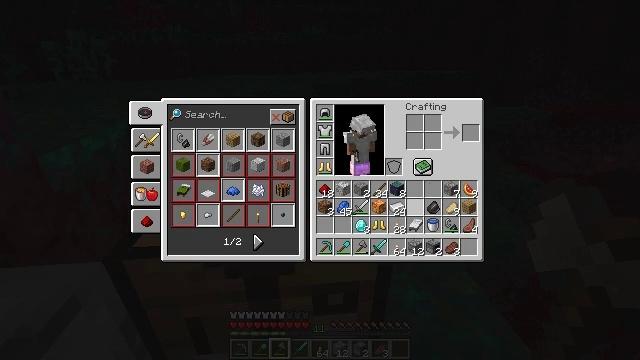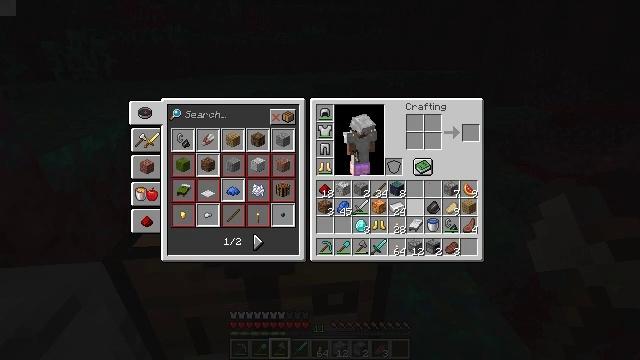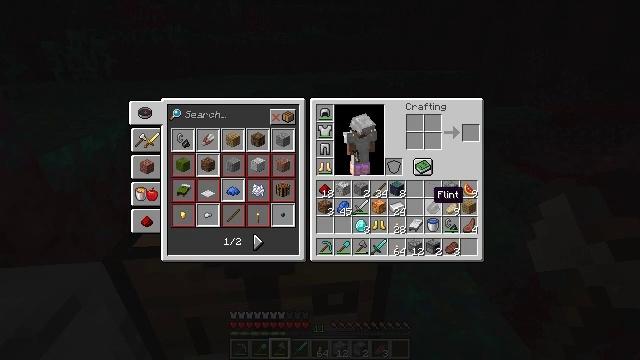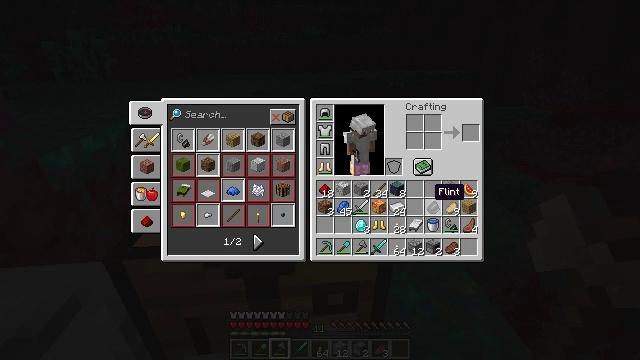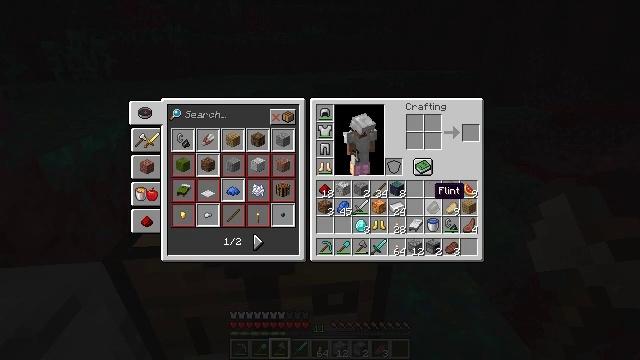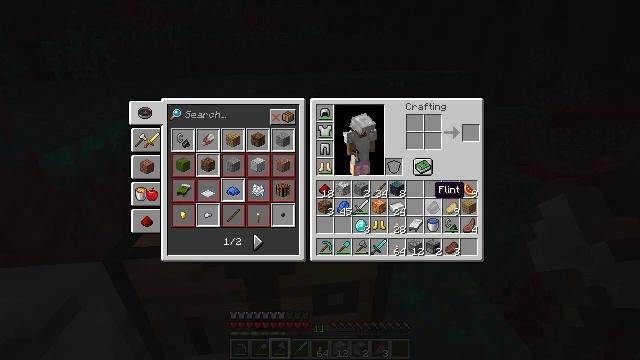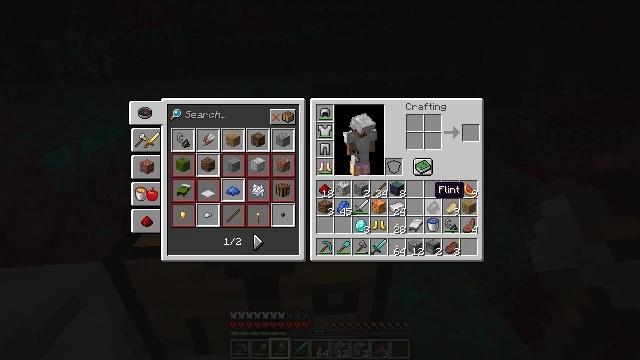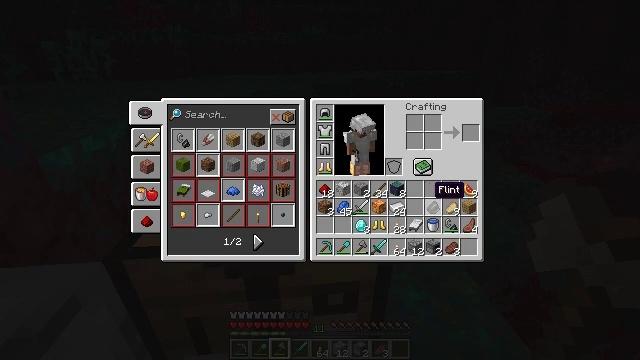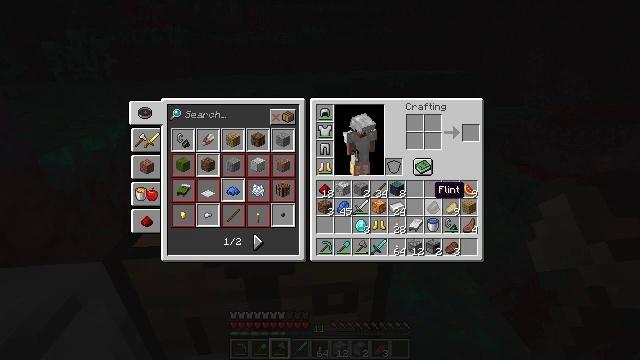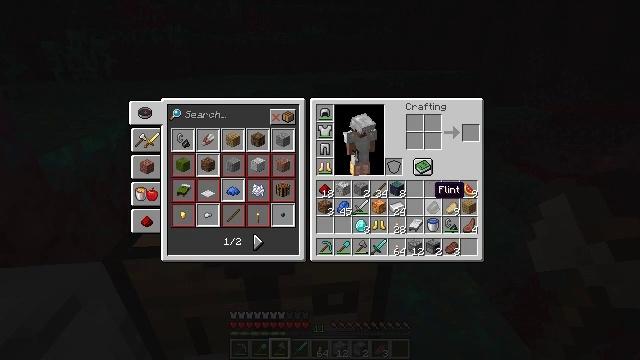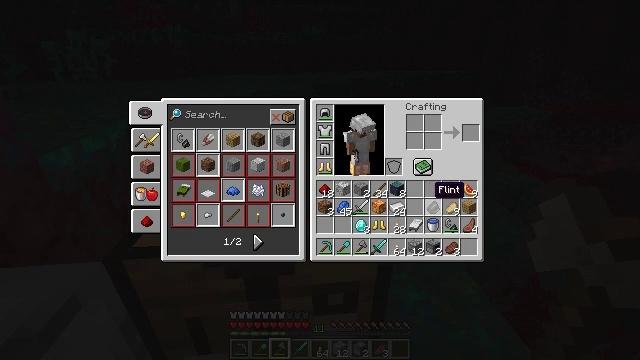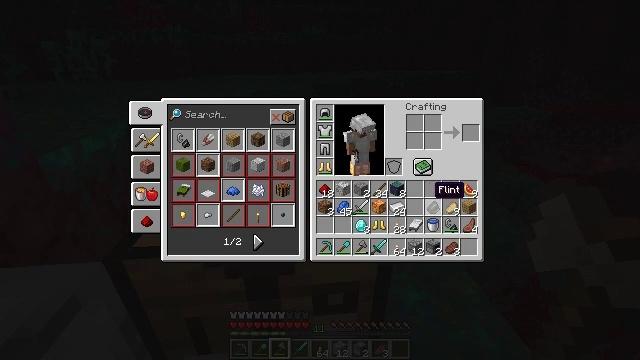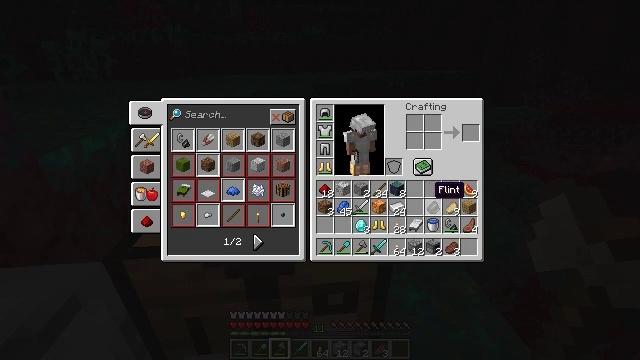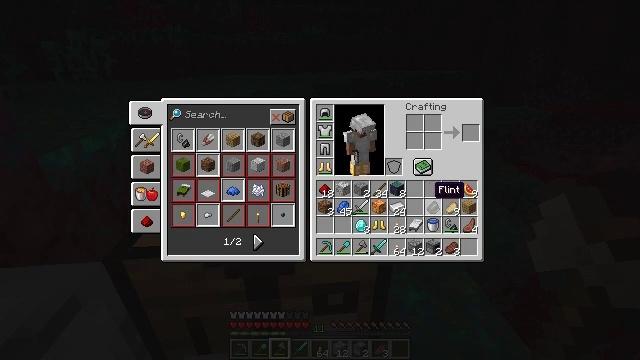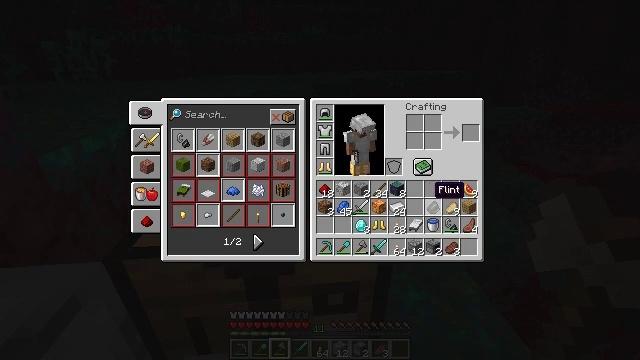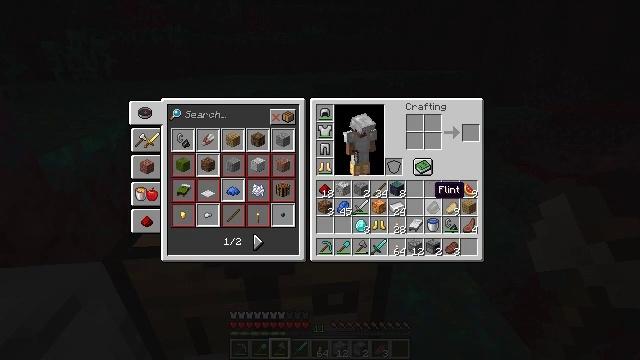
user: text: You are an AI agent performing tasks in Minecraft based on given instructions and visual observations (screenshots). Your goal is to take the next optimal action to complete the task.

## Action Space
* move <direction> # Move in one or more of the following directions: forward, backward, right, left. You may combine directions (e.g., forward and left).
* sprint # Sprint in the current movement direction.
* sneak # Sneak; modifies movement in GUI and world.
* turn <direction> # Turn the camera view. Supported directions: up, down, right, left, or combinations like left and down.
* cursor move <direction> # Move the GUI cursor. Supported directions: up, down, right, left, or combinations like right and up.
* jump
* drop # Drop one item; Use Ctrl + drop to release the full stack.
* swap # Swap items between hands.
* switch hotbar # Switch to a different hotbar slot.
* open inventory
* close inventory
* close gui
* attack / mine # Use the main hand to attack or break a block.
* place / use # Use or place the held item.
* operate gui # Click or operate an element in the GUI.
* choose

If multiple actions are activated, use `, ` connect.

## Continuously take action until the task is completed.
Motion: motion action
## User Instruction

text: Remove an iron sword from the inventory.
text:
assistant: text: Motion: no_op
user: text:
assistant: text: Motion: no_op
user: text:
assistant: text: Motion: no_op
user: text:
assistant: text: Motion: no_op
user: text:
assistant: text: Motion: no_op
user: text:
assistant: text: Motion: no_op
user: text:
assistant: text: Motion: no_op
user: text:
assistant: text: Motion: no_op
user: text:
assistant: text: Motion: no_op
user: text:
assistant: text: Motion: no_op
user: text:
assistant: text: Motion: no_op
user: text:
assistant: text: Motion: no_op
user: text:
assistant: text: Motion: no_op
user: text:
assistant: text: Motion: no_op
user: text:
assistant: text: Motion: no_op
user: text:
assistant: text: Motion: no_op
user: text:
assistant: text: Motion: no_op
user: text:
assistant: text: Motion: no_op
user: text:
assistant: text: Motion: no_op
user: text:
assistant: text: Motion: no_op
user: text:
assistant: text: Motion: no_op
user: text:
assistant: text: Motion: no_op
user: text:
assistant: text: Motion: no_op
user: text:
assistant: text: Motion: no_op
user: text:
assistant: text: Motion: no_op
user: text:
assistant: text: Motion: no_op
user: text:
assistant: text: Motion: no_op
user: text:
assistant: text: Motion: no_op
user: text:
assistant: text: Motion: no_op
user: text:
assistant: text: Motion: no_op